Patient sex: F
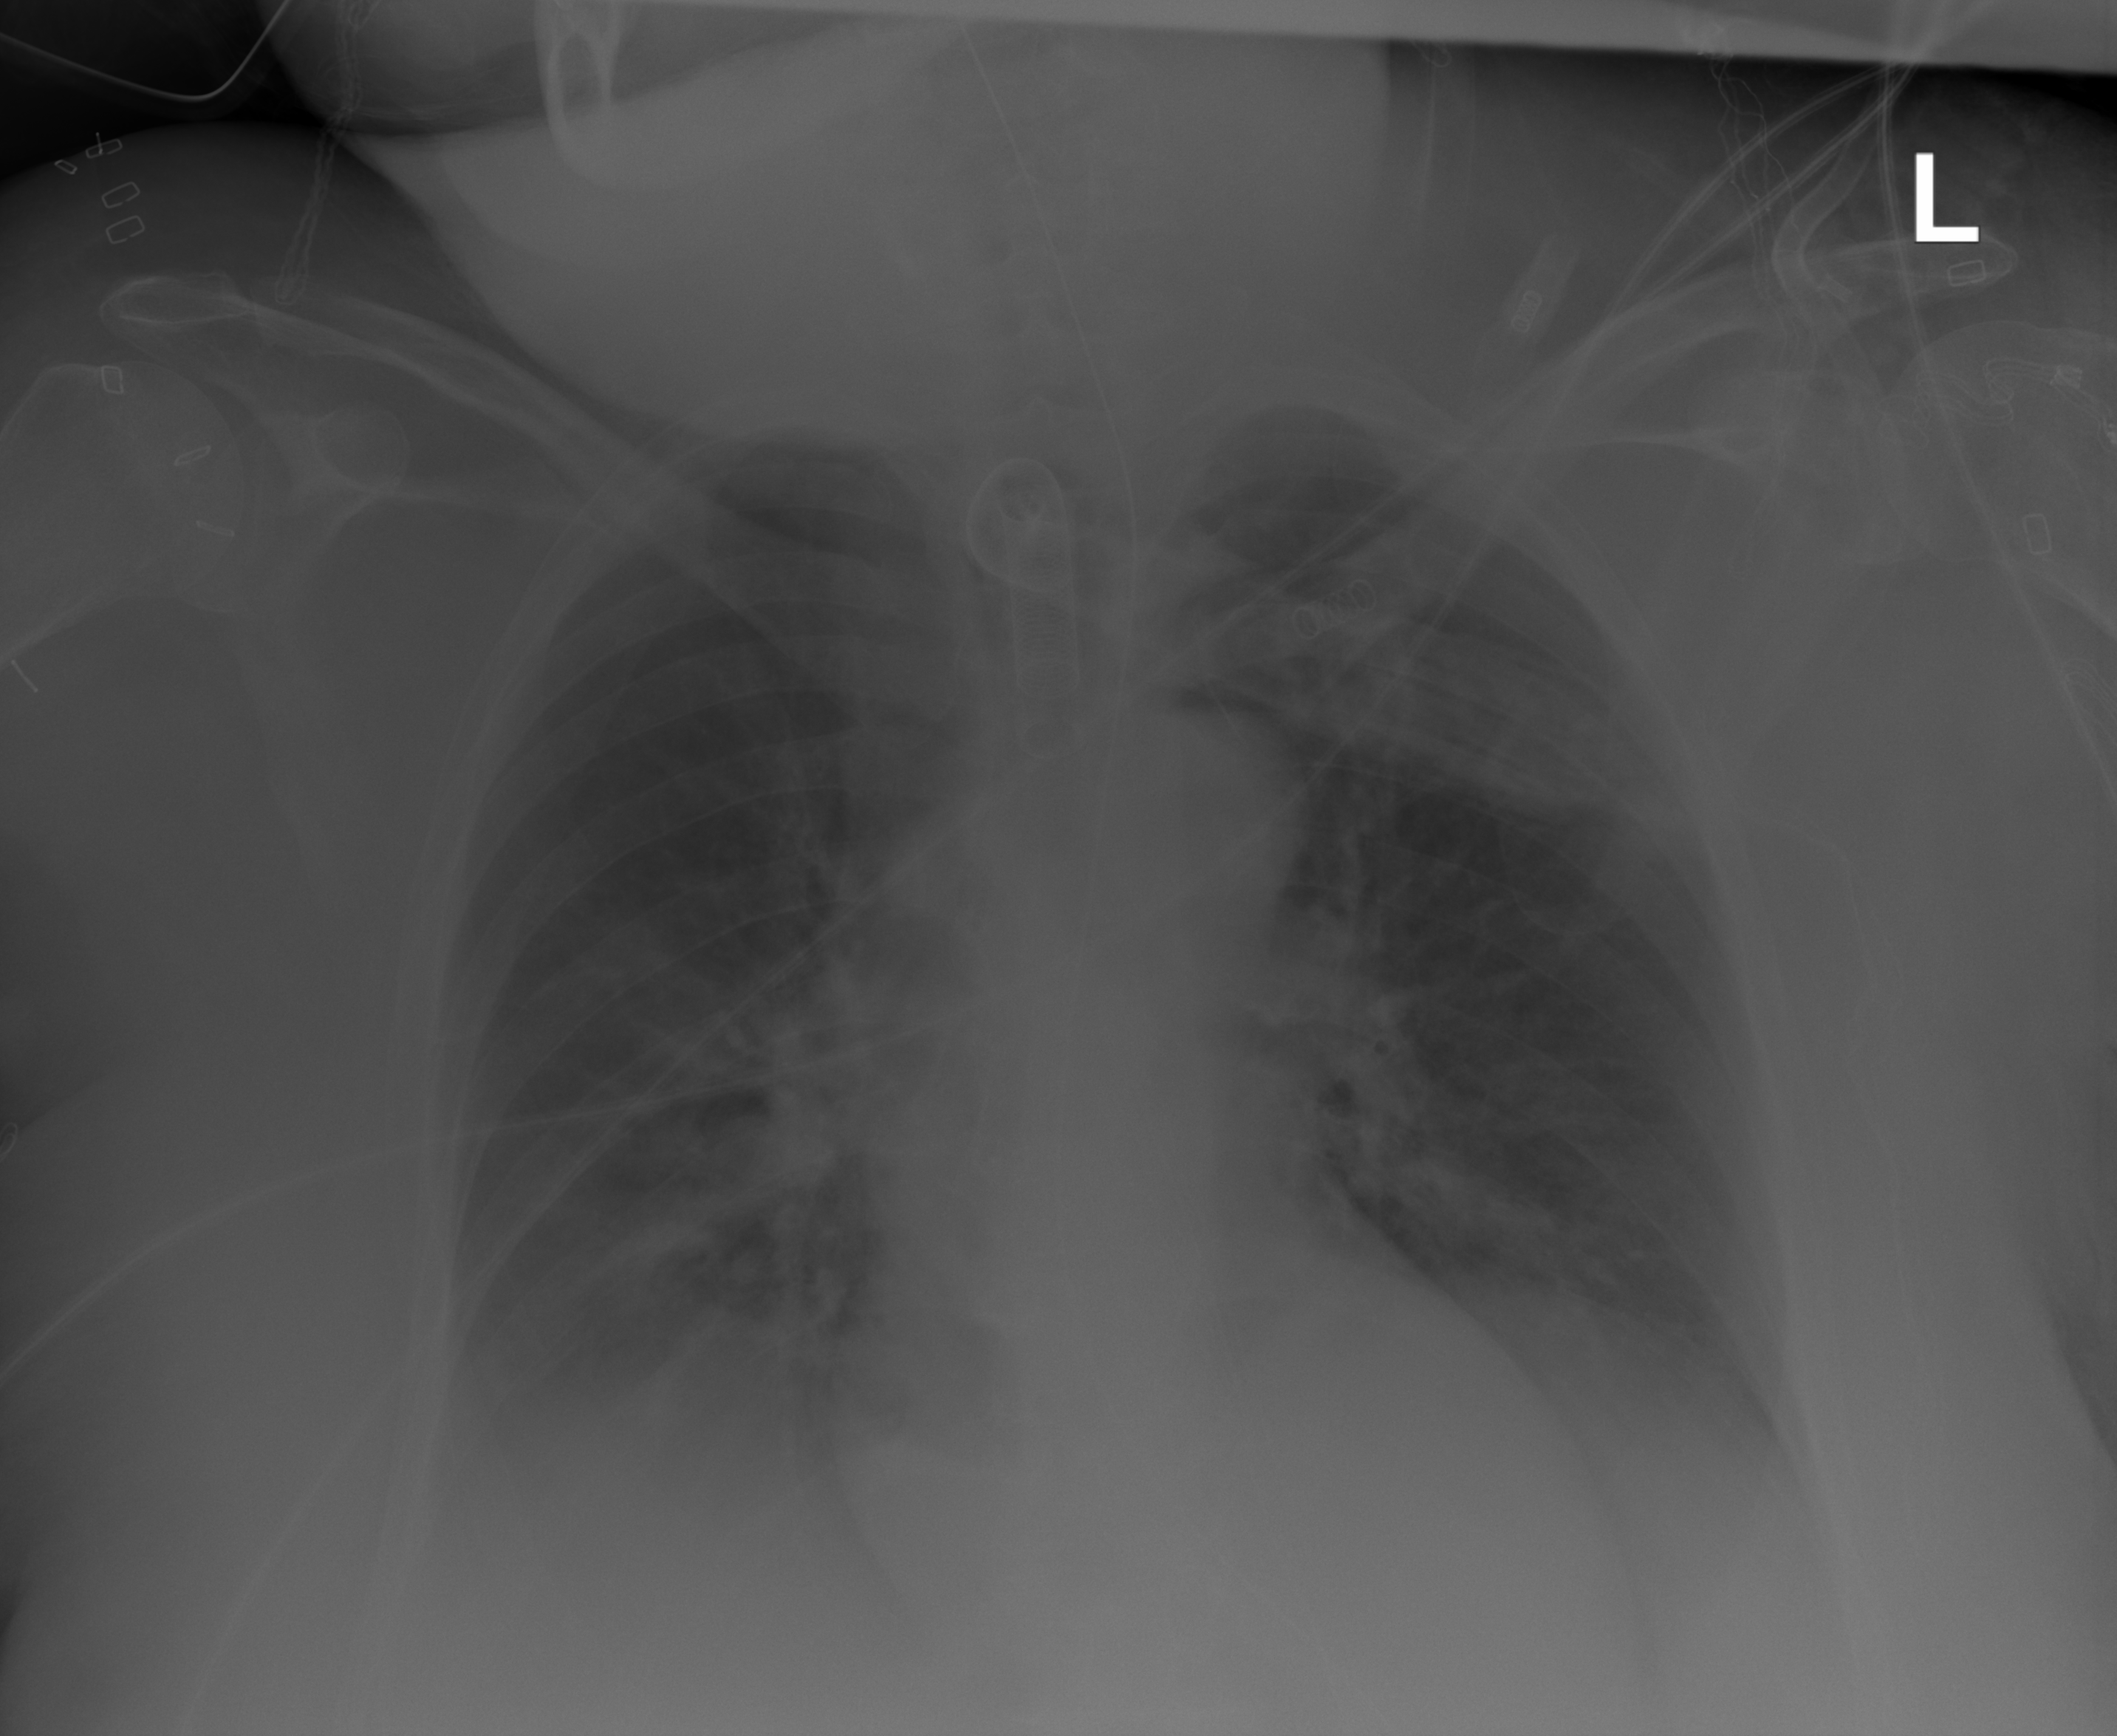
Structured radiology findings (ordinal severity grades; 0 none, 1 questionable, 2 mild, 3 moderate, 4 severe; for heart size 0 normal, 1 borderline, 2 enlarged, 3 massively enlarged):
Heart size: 0
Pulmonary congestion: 2
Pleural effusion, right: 2
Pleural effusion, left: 2
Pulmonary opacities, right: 2
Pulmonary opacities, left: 0
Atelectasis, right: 2
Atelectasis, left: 2